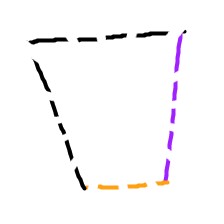
Shape: trapezoid